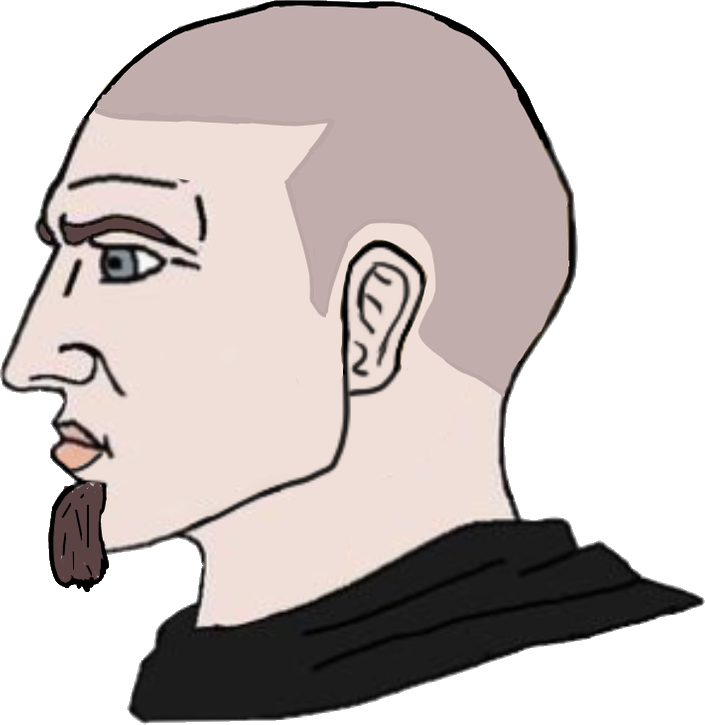
Label: 4_Yes_Chad